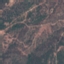
Label: HerbaceousVegetation